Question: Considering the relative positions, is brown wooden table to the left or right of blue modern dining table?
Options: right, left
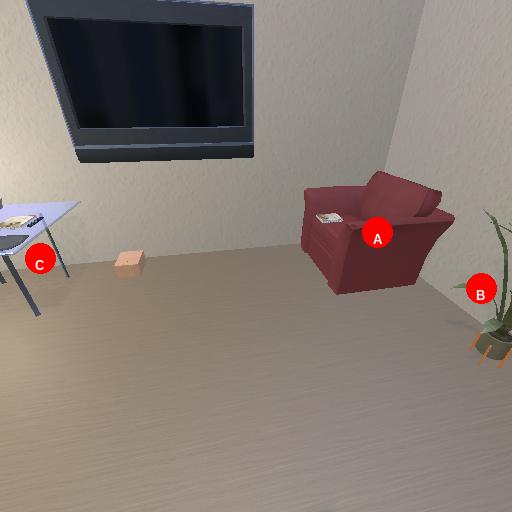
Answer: right